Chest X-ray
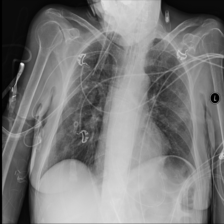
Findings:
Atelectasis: negative
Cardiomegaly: negative
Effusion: negative
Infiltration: negative
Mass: negative
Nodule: negative
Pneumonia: negative
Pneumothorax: negative
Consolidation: negative
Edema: negative
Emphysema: negative
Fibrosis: negative
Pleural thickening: negative
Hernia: negative